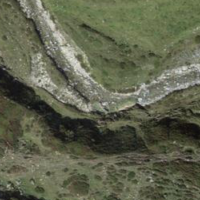
EUNIS habitat code: 26
Species observed at this site:
Marmota marmota